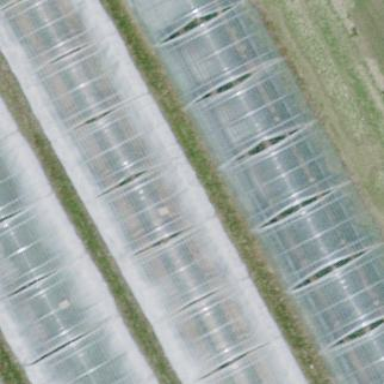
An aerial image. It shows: Greenhouse.